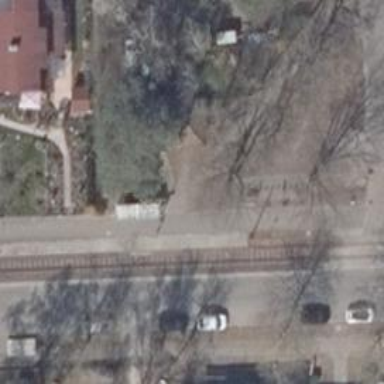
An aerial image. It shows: Platform for public transport with shelter. It is tram platform.